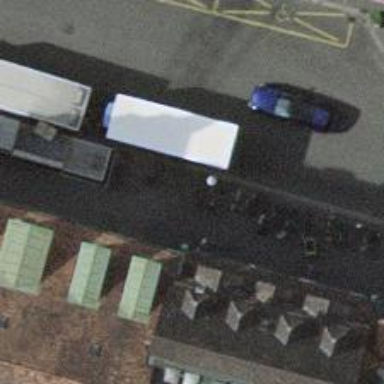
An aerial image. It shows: Bicycle parking area with floor facility.